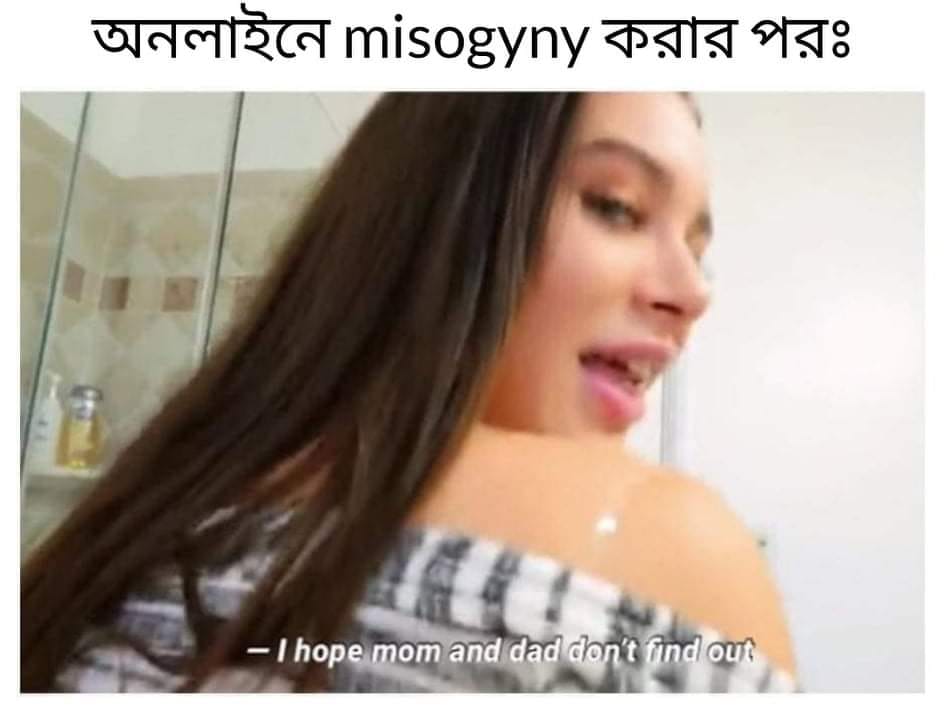
Caption: অনলাইনে misogyny করার পরঃ    - I hope mom and dad don't find out
Label: hate